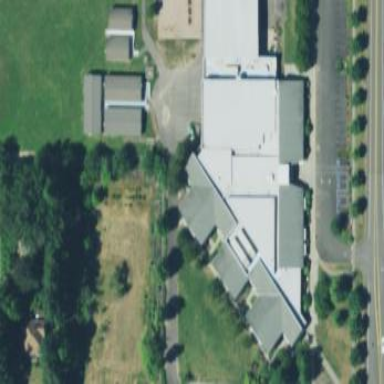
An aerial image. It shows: School building.